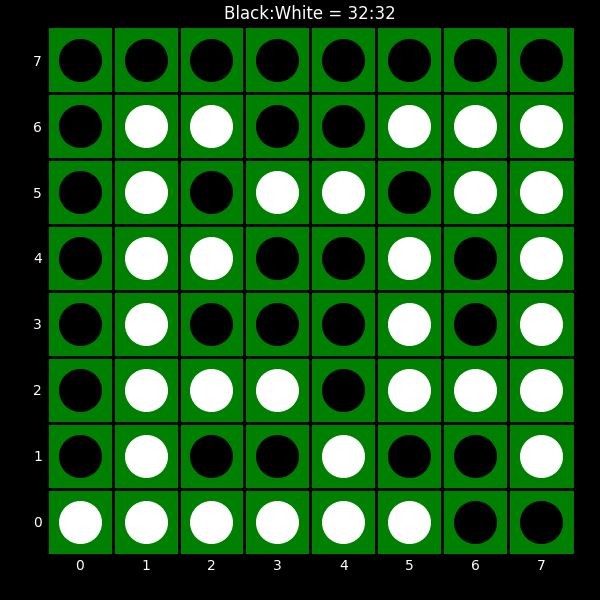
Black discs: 32
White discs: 32